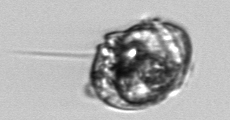
Label: Proterythropsis